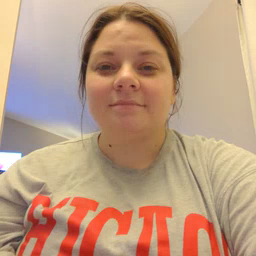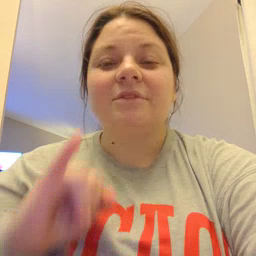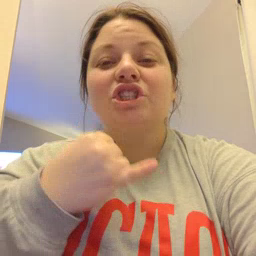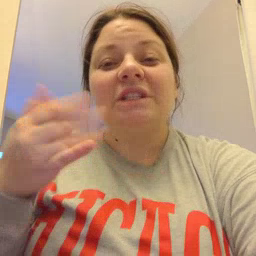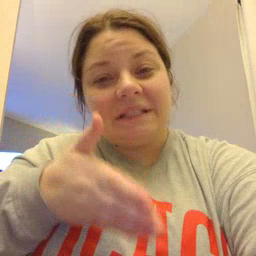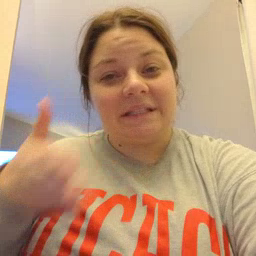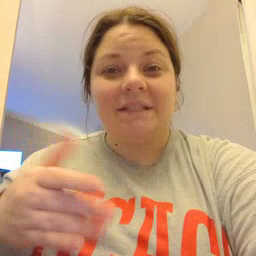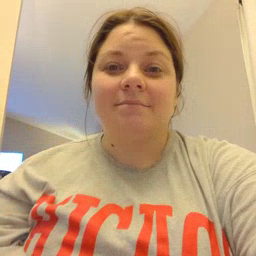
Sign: jeans